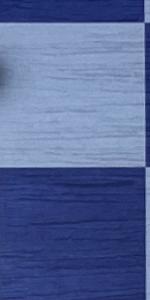
Label: Empty